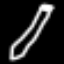
Label: pencil